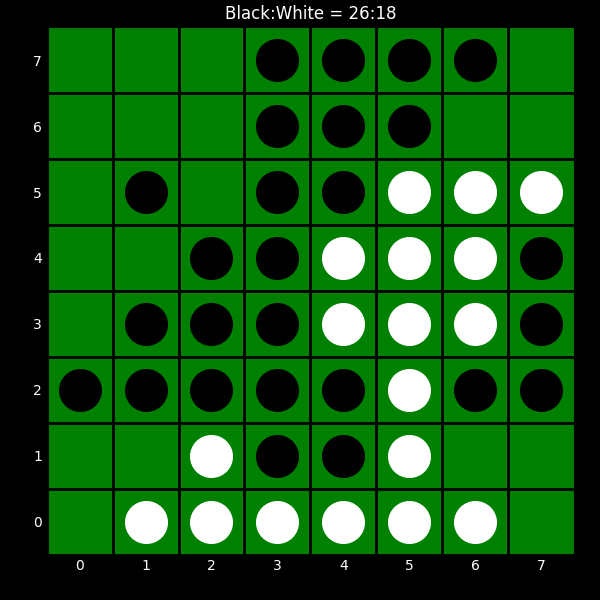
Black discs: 26
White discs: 18